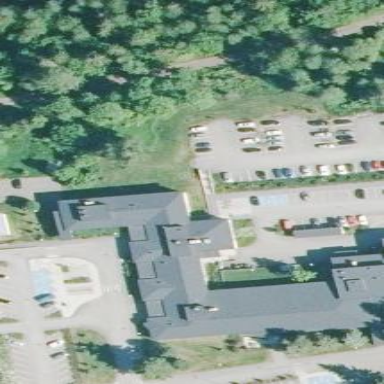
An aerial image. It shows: Hospital.